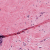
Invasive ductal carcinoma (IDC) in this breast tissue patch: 0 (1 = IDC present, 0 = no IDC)